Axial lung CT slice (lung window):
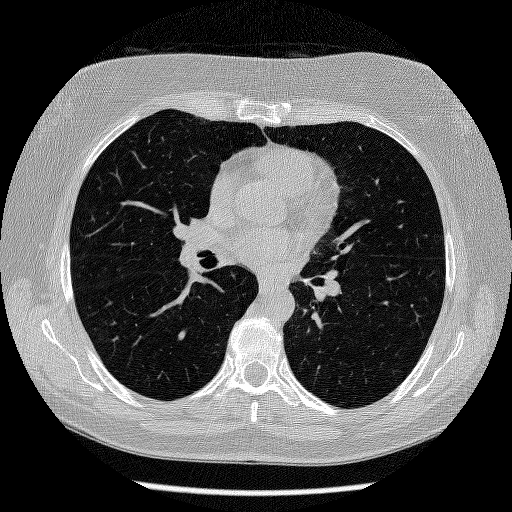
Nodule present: no